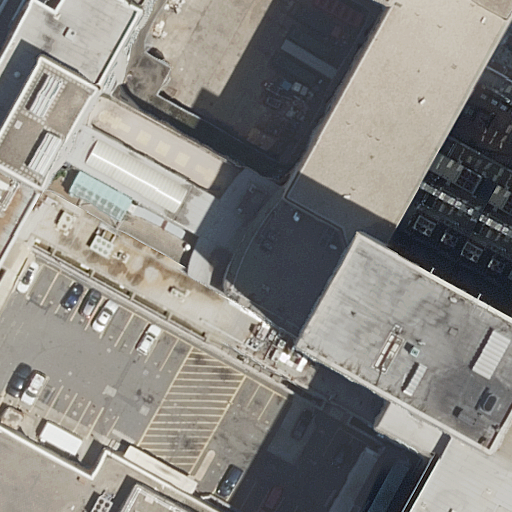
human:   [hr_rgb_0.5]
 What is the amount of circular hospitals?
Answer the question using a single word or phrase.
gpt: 0

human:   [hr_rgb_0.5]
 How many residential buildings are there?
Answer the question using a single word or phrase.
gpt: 1

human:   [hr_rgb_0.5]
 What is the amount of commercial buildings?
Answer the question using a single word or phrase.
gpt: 0

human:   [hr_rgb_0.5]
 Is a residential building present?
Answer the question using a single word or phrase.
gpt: yes

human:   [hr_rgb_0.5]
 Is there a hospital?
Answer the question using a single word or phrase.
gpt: yes

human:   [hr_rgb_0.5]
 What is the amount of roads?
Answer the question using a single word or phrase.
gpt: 1

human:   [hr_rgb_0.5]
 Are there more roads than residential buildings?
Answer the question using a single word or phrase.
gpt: no

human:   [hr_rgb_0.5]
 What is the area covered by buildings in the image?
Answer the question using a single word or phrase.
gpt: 6434m2

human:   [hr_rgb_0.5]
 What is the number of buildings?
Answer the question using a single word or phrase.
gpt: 2

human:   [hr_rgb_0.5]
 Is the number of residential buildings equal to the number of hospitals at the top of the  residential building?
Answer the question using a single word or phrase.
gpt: no

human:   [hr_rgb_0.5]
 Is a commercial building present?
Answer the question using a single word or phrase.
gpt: no

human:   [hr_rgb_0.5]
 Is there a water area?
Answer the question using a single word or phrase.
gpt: no

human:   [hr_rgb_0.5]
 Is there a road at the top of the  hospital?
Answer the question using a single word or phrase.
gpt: no

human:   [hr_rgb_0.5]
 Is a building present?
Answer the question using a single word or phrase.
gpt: yes

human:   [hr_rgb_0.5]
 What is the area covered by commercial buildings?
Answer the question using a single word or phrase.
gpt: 0m2

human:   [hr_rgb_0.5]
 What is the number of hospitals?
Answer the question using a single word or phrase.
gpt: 1

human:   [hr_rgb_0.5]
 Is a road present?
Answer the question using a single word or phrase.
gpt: yes

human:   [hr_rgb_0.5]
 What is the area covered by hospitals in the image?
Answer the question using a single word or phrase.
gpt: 10631m2

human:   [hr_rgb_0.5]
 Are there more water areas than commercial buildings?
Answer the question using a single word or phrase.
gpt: no

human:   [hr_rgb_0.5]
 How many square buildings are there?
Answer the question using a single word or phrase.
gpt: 0

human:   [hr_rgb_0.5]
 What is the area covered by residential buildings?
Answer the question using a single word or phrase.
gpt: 2m2

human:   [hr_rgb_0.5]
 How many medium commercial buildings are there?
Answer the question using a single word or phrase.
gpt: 0

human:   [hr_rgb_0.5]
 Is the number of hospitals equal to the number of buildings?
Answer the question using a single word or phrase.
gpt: no

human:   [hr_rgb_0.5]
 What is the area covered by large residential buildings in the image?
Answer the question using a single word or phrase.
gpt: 0m2

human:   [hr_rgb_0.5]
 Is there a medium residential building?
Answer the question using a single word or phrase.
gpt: no

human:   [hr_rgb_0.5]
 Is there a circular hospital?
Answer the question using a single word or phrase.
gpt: no

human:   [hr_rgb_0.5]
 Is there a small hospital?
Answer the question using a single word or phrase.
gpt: no

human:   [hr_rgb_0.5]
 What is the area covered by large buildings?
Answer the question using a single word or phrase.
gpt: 6432m2

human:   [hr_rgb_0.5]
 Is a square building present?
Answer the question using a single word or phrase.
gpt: no

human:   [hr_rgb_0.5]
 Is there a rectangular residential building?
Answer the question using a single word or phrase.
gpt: yes

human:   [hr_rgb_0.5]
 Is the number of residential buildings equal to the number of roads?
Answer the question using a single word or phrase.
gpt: yes

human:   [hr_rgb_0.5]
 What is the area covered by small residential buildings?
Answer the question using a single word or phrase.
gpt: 2m2

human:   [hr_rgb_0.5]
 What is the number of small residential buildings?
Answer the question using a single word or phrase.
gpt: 1

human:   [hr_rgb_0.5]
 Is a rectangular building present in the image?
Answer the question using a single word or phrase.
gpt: yes

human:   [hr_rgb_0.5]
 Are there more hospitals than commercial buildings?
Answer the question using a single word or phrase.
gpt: yes

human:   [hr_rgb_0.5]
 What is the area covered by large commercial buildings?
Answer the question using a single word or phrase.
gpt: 0m2

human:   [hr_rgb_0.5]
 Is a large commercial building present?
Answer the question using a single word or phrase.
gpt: no

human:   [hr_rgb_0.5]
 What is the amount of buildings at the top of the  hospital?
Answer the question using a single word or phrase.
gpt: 1

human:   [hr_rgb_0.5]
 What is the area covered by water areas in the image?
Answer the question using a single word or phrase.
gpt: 0m2

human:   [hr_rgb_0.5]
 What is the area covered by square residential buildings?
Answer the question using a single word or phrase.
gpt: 0m2

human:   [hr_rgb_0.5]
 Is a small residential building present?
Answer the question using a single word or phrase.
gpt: yes

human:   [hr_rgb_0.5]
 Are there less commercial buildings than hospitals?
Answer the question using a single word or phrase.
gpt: yes

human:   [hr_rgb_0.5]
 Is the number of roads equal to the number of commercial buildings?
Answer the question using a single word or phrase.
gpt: no

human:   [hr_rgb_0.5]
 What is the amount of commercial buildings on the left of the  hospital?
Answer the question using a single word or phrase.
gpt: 0

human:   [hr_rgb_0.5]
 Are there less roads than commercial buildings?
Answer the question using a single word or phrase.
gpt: no

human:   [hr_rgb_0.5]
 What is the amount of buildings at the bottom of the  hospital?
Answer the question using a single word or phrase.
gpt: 0

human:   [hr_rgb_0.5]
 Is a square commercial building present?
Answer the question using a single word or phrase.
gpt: no

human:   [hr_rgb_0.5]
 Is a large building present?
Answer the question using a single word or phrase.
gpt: yes

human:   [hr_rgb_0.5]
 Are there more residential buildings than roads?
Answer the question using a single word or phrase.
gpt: no

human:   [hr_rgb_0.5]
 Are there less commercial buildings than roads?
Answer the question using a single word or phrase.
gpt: yes

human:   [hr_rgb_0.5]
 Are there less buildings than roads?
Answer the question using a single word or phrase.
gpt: no

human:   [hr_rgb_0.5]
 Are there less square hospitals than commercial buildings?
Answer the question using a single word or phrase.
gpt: no

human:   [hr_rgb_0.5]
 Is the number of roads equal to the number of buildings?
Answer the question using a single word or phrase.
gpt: no

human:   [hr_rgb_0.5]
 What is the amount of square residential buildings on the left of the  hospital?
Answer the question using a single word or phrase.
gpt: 0

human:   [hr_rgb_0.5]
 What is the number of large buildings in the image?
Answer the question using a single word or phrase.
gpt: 1

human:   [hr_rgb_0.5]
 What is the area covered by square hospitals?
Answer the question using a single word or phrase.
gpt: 0m2

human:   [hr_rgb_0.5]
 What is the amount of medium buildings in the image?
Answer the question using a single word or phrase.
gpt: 0

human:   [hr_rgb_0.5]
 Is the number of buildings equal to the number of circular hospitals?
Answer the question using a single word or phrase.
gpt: no

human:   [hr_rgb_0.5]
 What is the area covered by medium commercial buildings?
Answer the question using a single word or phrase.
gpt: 0m2

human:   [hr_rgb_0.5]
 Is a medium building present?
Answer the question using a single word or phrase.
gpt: no

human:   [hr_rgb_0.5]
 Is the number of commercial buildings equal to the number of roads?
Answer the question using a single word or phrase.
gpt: no

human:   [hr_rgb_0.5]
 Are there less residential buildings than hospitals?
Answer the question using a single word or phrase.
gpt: no

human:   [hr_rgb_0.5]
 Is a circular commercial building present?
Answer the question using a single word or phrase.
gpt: no

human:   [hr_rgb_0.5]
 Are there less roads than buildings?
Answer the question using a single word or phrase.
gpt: yes